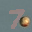
Label: 7